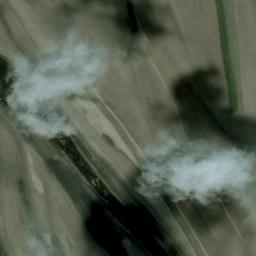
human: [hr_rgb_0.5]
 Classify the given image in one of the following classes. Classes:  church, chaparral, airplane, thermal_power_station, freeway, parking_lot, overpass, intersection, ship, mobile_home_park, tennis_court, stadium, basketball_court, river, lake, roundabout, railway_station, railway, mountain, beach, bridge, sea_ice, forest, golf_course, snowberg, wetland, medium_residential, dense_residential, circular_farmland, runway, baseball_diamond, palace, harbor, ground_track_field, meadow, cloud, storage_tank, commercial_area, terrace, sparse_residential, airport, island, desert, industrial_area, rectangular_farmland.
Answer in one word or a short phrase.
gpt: cloud